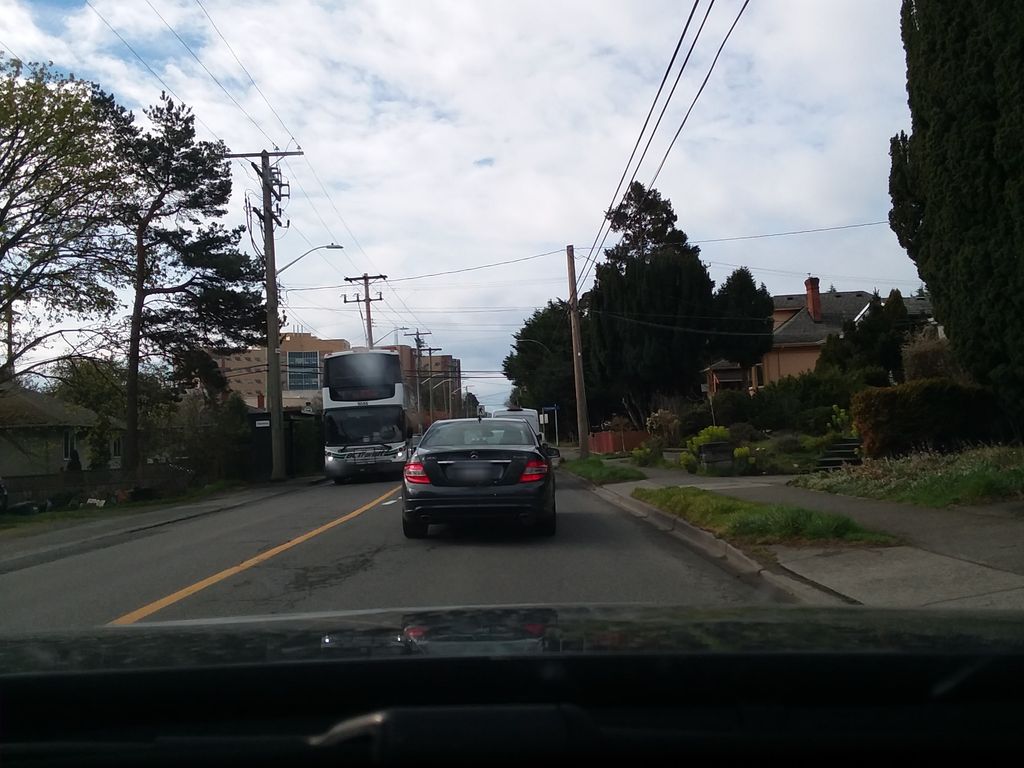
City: victoria